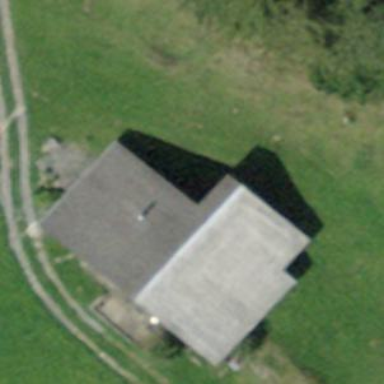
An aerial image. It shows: Farm building.